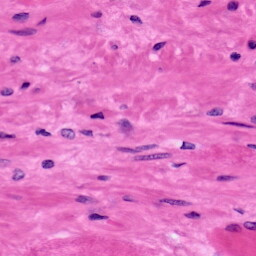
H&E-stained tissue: Prostate